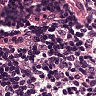
Metastatic tissue present: no